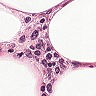
Metastatic tissue present: no